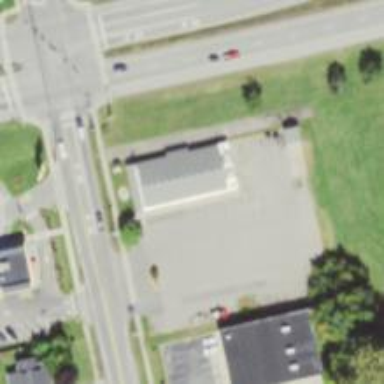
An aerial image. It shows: Veterinary facility.